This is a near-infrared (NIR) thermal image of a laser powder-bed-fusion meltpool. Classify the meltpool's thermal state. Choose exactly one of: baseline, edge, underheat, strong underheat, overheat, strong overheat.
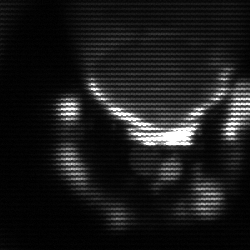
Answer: edge